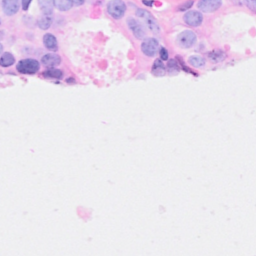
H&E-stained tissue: Breast